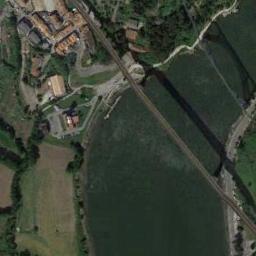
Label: bridge